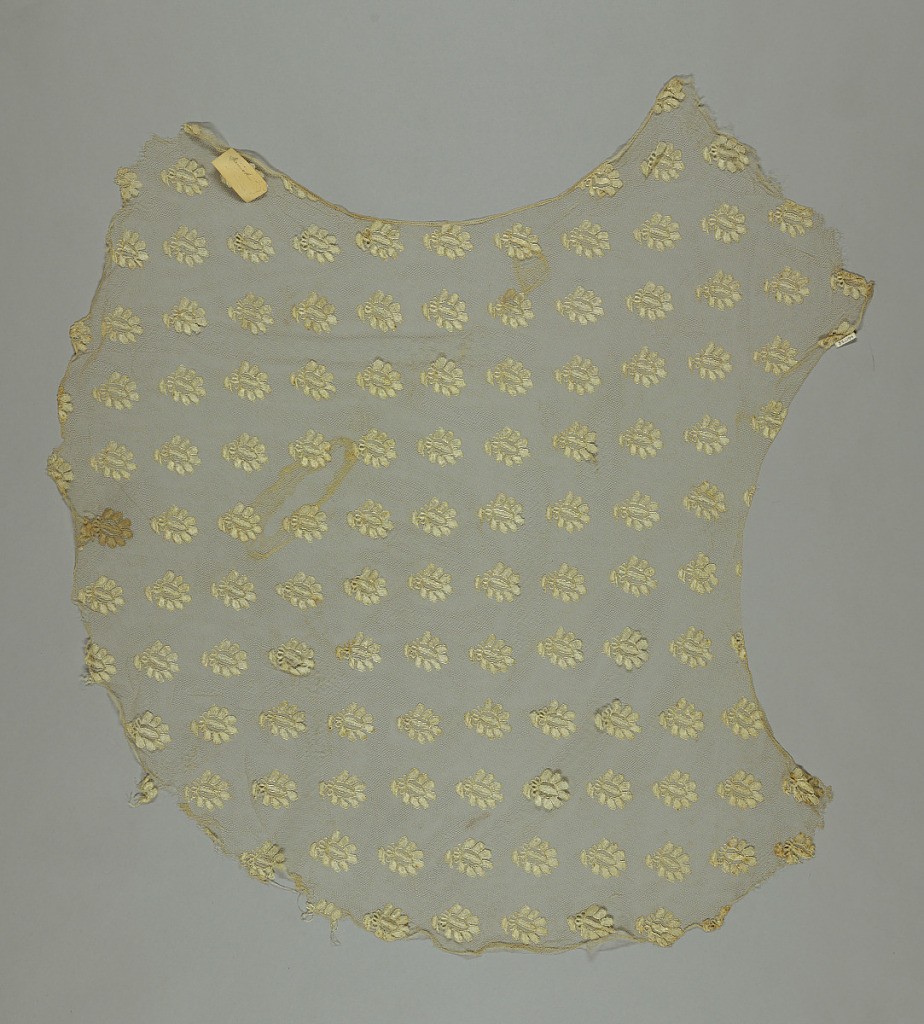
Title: Fragment
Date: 19th century
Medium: silk Technique: bobbin lace, blonde style
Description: Blonde lace border with a detached leaf motif in a field of mesh.